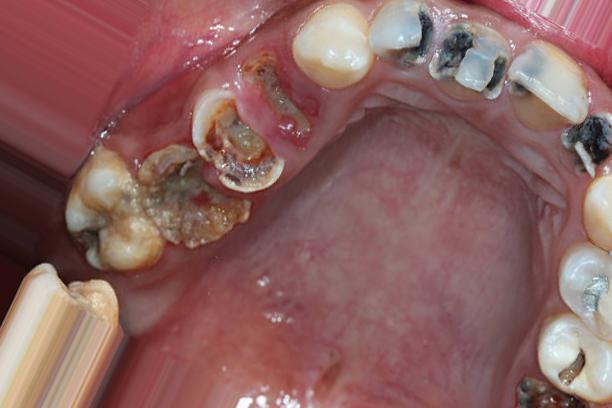
Condition: Caries